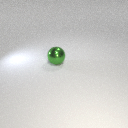
large green metal sphere